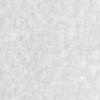
Label: no_change